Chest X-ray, AP view. Patient: 49 years old, sex M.
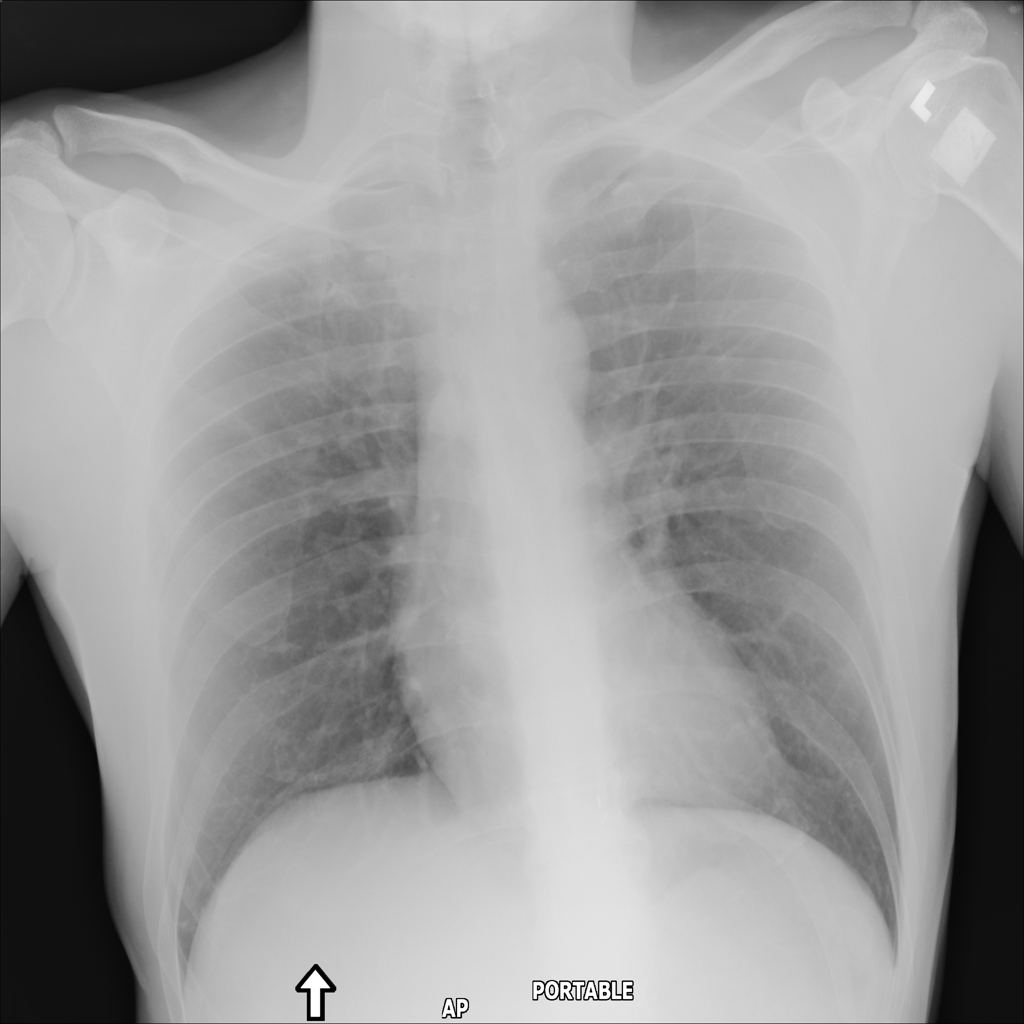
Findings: No Finding